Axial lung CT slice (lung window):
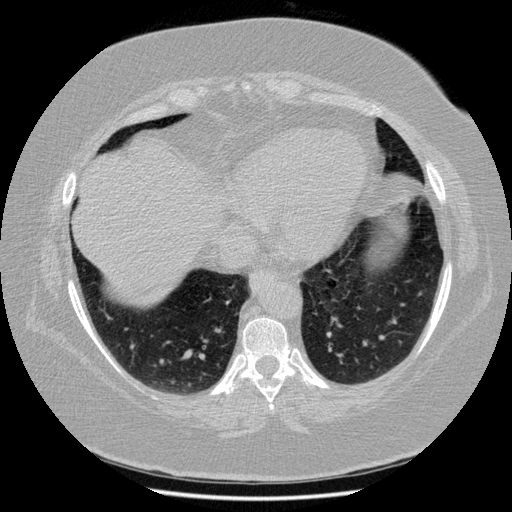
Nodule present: no